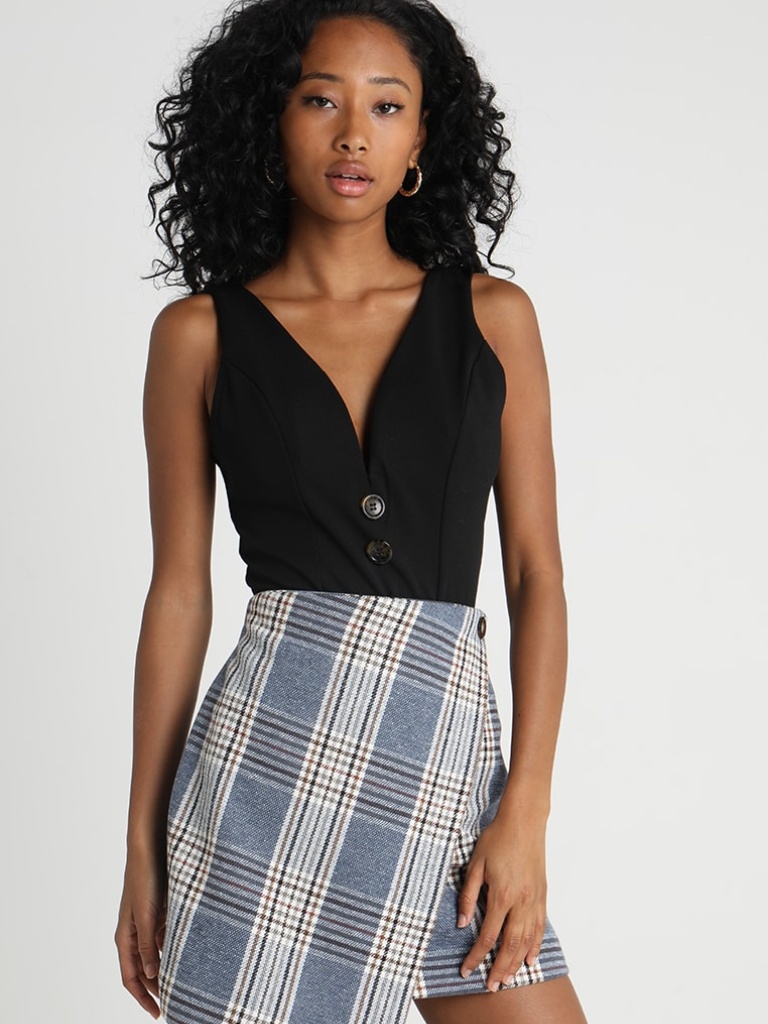
cotton tight sleeveless waist length Fully Tucked in deep v-neck bodysuit